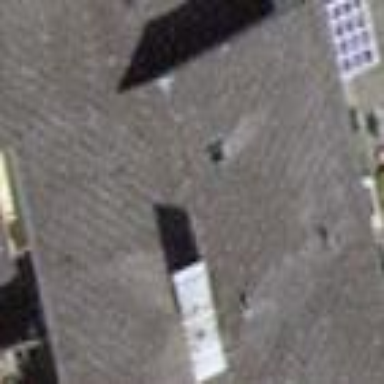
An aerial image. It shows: Building with tile roof.